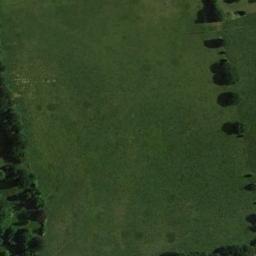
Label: meadow